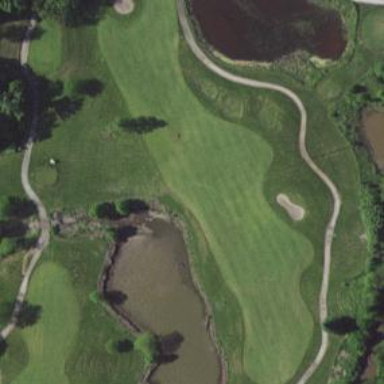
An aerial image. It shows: Rough grassy area used for golf.